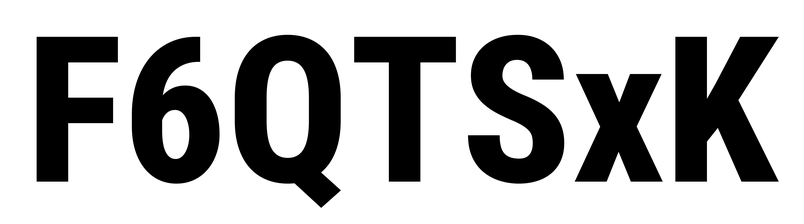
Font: Roboto_Condensed_ExtraBold